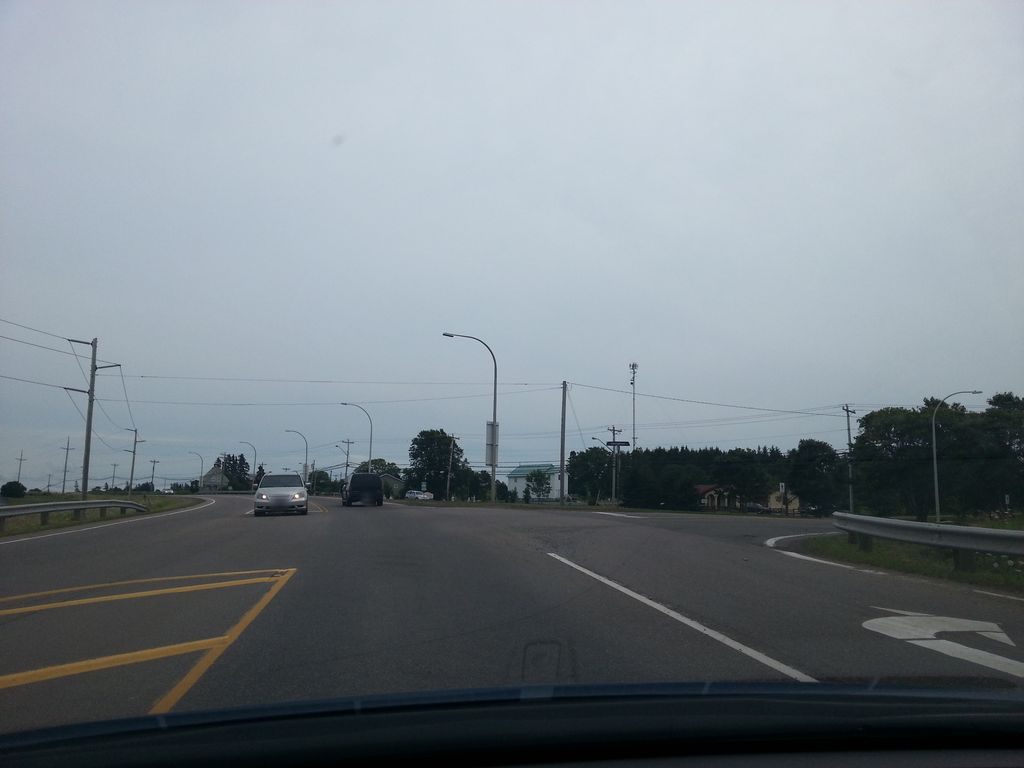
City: charlottetown